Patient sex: M
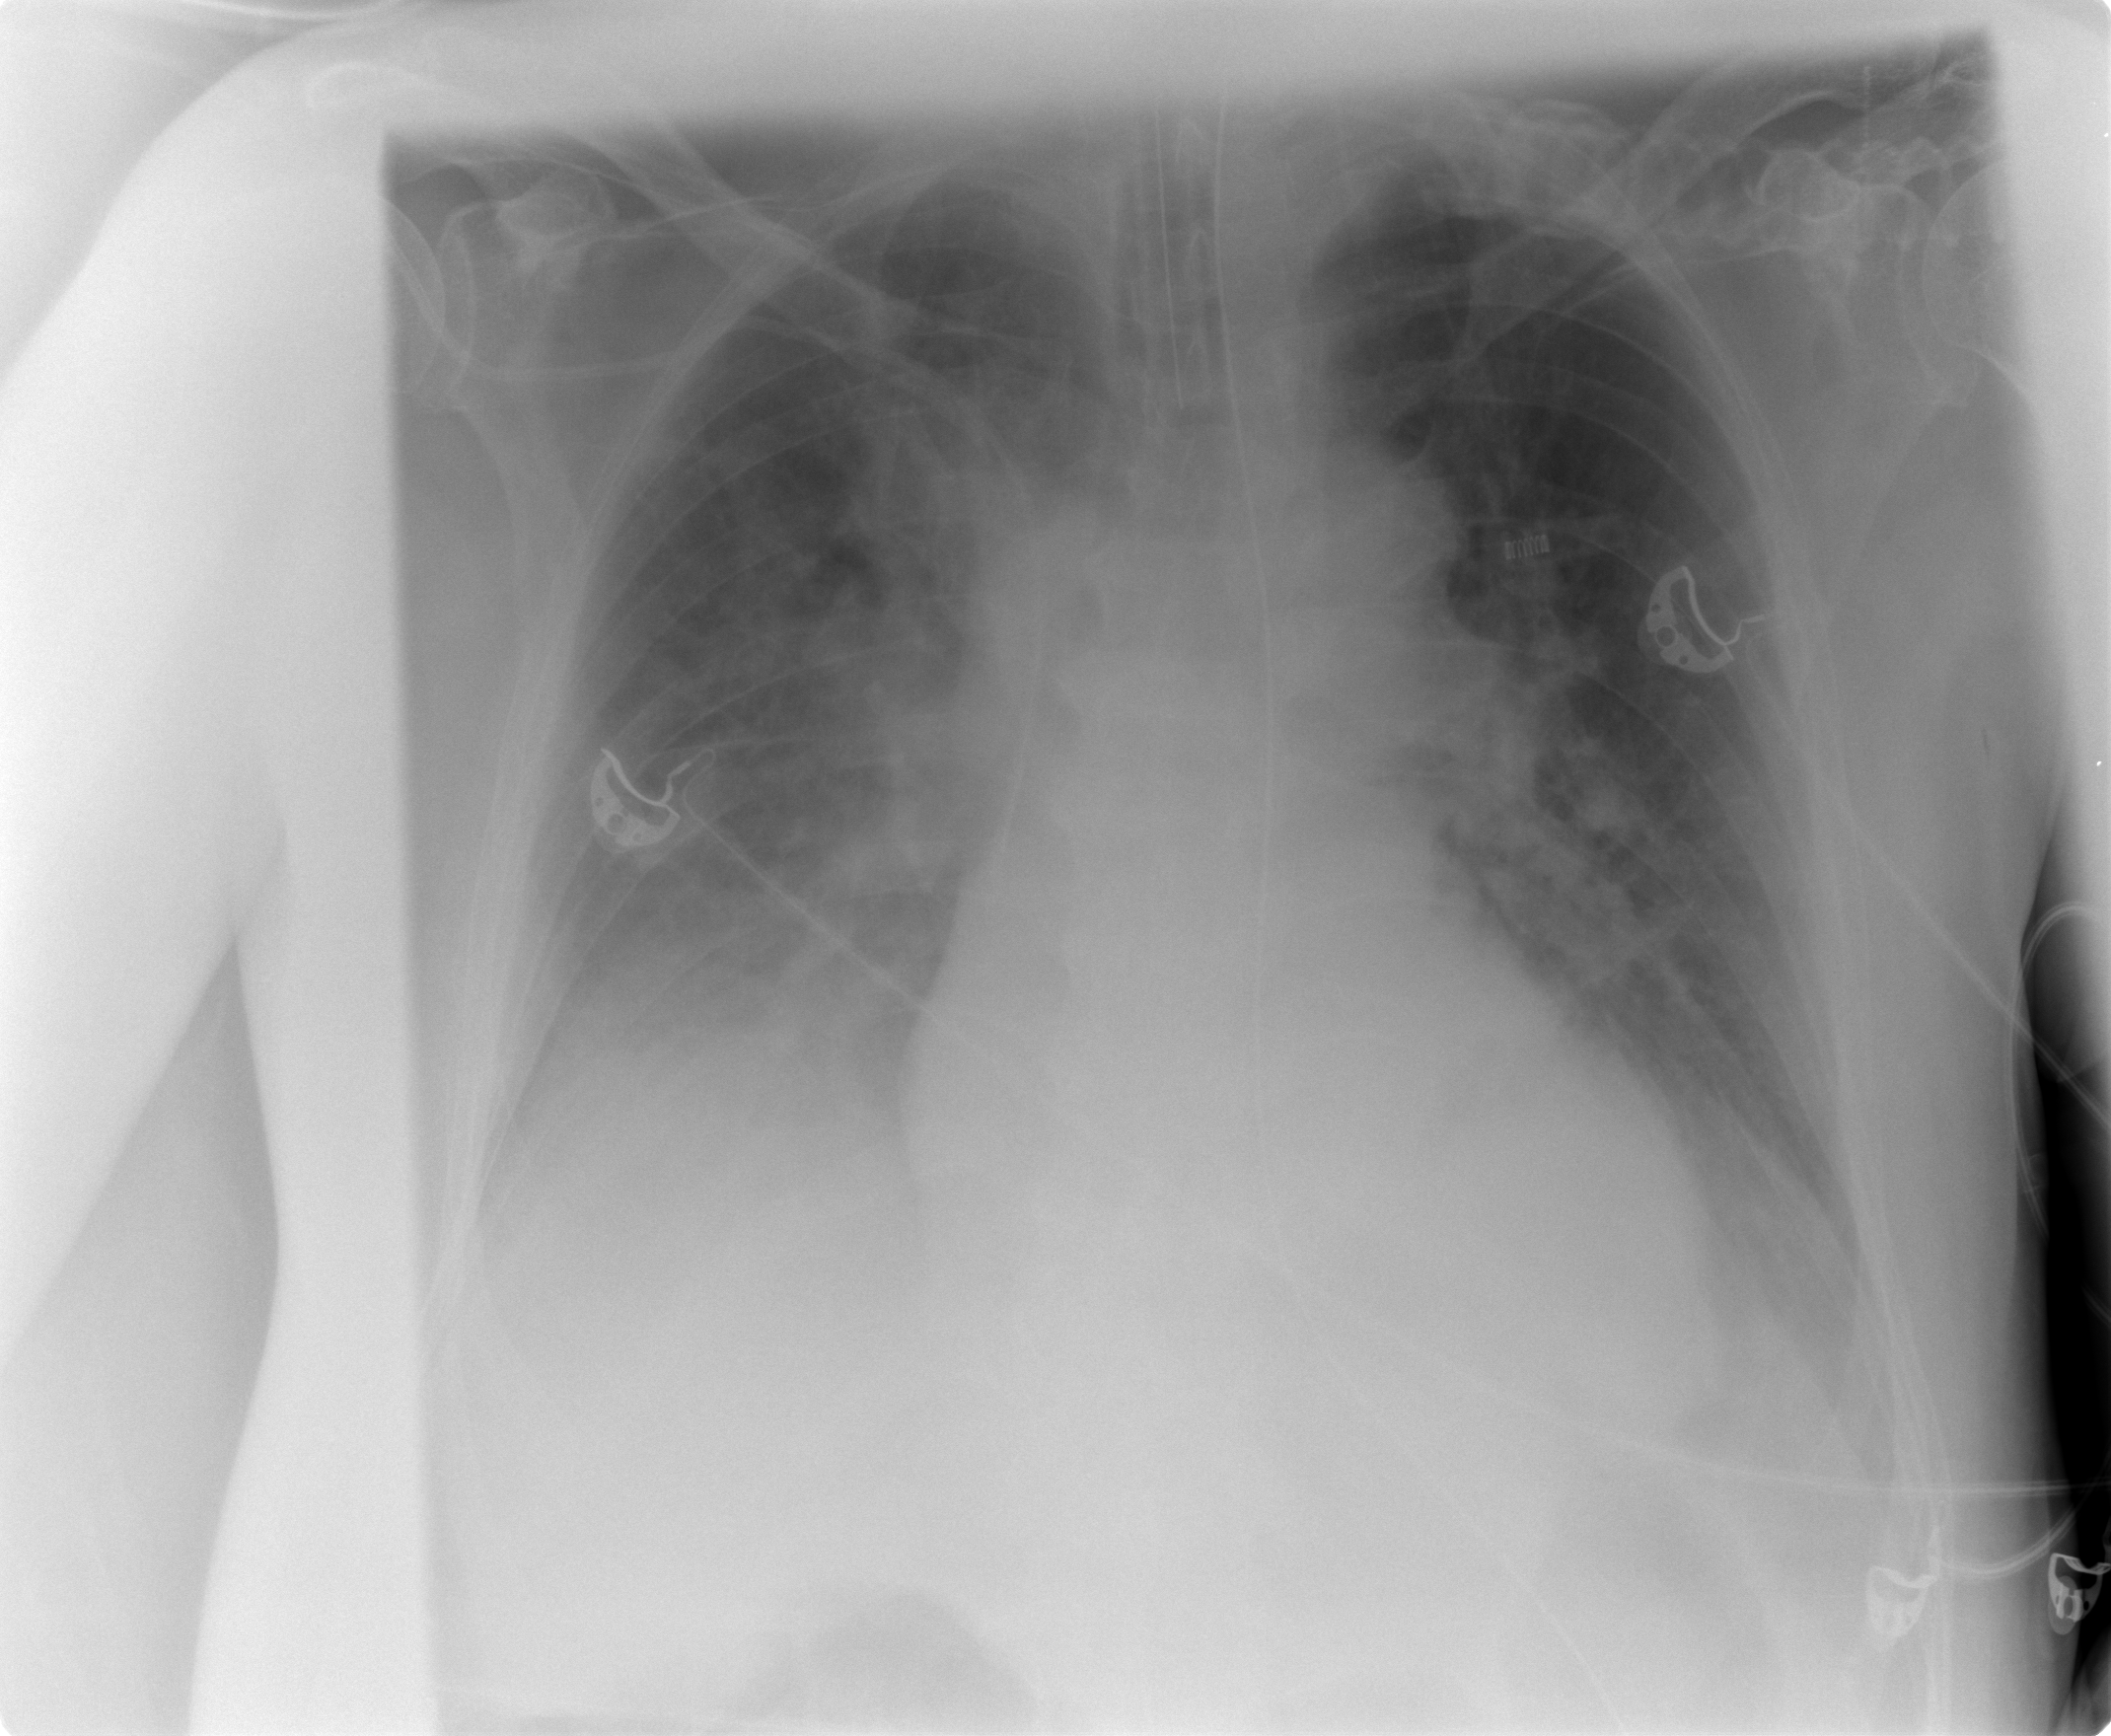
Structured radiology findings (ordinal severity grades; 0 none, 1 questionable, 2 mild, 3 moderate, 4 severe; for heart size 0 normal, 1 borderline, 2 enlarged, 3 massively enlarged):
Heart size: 1
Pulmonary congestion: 2
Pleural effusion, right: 2
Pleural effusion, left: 1
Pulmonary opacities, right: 3
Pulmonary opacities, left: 2
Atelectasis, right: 2
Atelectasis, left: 0